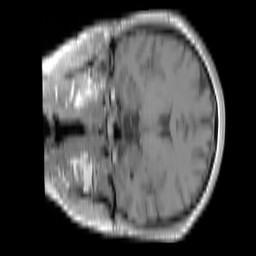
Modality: T1w
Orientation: coronal
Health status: ill
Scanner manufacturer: siemens
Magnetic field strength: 3 T
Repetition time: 0.4 s
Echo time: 0.00246 s